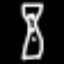
Label: hourglass